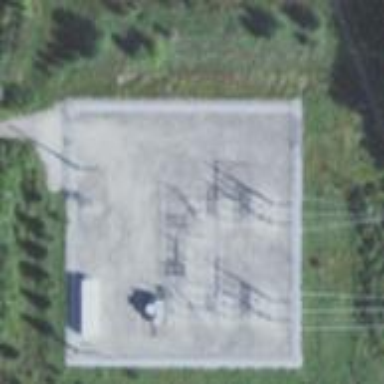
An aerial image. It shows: Distribution level power substation.